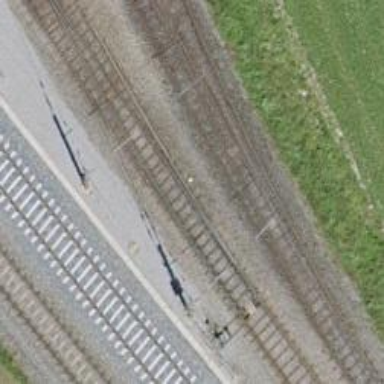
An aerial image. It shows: Railway switch.